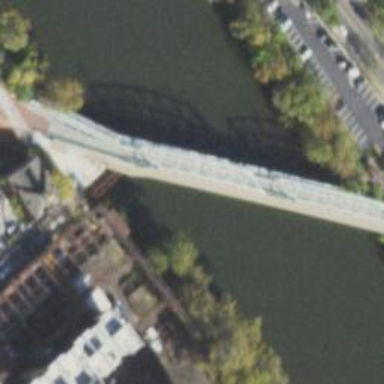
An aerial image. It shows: Man-made bridge.